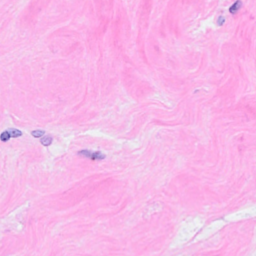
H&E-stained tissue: Breast